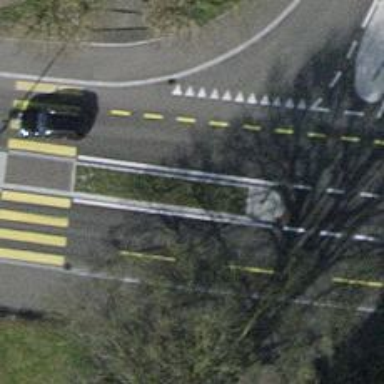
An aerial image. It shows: Traffic calming island.